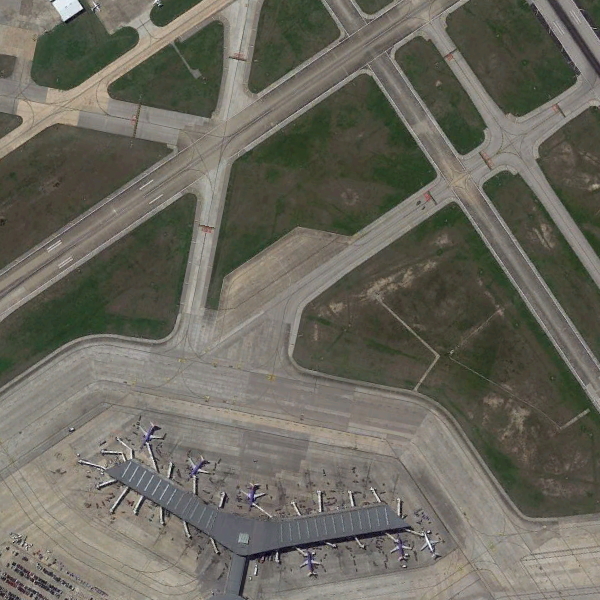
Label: Airport